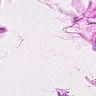
Metastatic tissue present: no